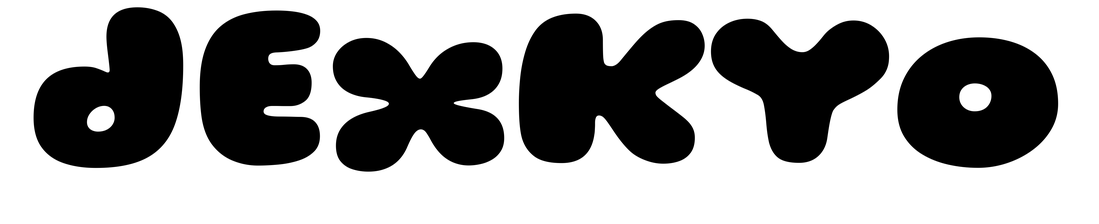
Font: Gluten_Black